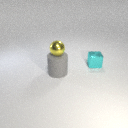
large gray rubber cylinder below small yellow metal sphere